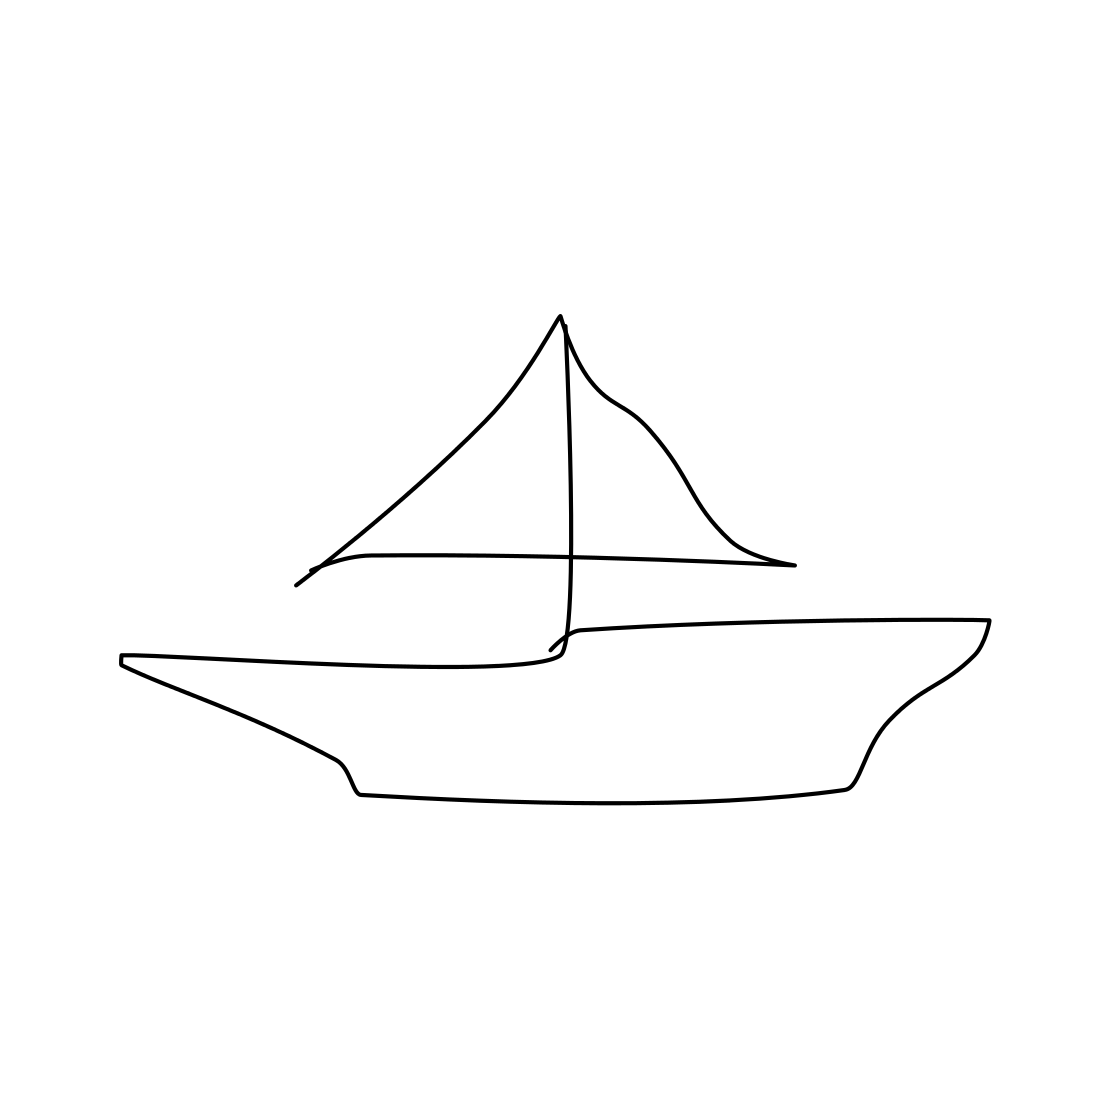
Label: sailboat